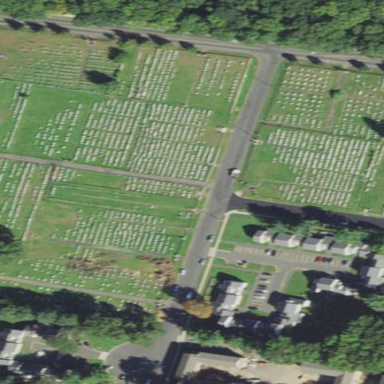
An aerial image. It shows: Cemetery.